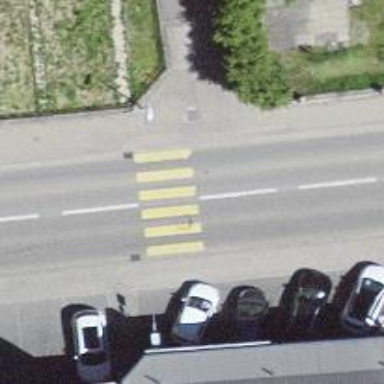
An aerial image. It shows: Zebra crossing on the road.